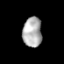
Tissue: prostate
Cell type: T cells
Senescence score: 0.3599
Nuclear area (px): 564
Mean DAPI intensity: 174.484